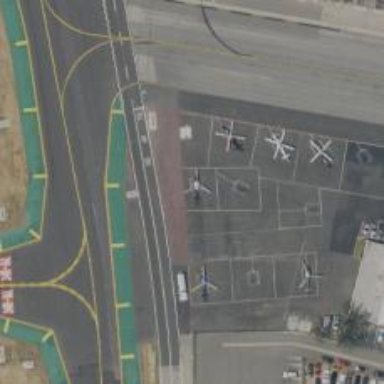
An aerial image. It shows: Image showing helipad at airport.